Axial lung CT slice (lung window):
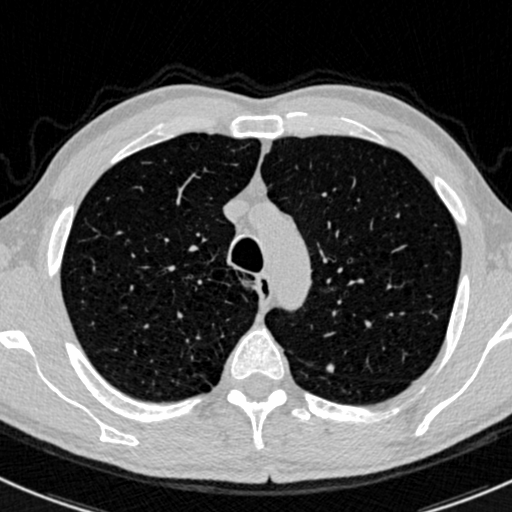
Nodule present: yes
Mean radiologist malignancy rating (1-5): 1